Question: I'm on learning angular and I wrote a angular project has file structure:
File structure of angular project

data-table.component.ts:
'''
import { Component, OnInit, PipeTransform, Pipe, Input } from '@angular/core';
@Component({
selector: 'app-data-table',
templateUrl: './data-table.component.html',
styleUrls: ['./data-table.component.scss'],
})
export class DataTableComponent {
@Input() dataTableConfig: any;
@Input() dataContent: any;
}
'''
theme.module.ts:
'''
import { TableComponent } from './Layout/table/table.component';
@NgModule({
declarations: [
TableComponent,
],
imports: [CommonModule, RouterModule],
providers: [],
})
export class ThemeModule {}
'''
app.module.ts:
'''
import { NgModule } from '@angular/core';
import { BrowserModule } from '@angular/platform-browser';
import { AppRoutingModule } from './app-routing.module';
import { AppComponent } from './app.component';
import { HttpClientModule, HttpClient } from '@angular/common/http';
import { RouterModule } from '@angular/router';
import { ThemeModule } from './theme/theme.module';
@NgModule({
declarations: [AppComponent],
imports: [BrowserModule, AppRoutingModule, HttpClientModule, RouterModule, ThemeModule],
providers: [],
bootstrap: [AppComponent],
})
export class AppModule {}
'''
routers.module.ts
'''
import { NgModule } from '@angular/core';
import { CommonModule } from '@angular/common';
import { RoutersRoutingModule } from './routers-routing.module';
@NgModule({
declarations: [],
imports: [CommonModule, RoutersRoutingModule],
})
export class RoutersModule {}
'''
category.module.ts:
'''
import { NgModule } from '@angular/core';
import { CommonModule } from '@angular/common';
import { CategoryRoutingModule } from './category-routing.module';
import { TestCategoryComponent } from './test-category/test-category.component';
@NgModule({
declarations: [TestCategoryComponent],
imports: [CommonModule, CategoryRoutingModule],
})
export class CategoryModule {}
'''
test-category.component.ts:
'''
import { Component } from '@angular/core';
@Component({
selector: 'app-test-category',
templateUrl: './test-category.component.html',
styleUrls: ['./test-category.component.scss']
})
export class TestCategoryComponent {
dataTableConfig = [//...some data];
dataContent = [//...some data];
}
'''
How can I use '<app-data-table [dataTableConfig]='dataTableConfig' [dataContent]='dataContent'>' in 'test-category.component.html' or everywhere I want
When I try it the error is:
> 'app-data-table' is not a known element:
1. If 'app-data-table' is an Angular component, then verify that it is part of this module.
2. If 'app-data-table' is a Web Component then add 'CUSTOM_ELEMENTS_SCHEMA' to the '@NgModule.schemas' of this component to suppress this message.
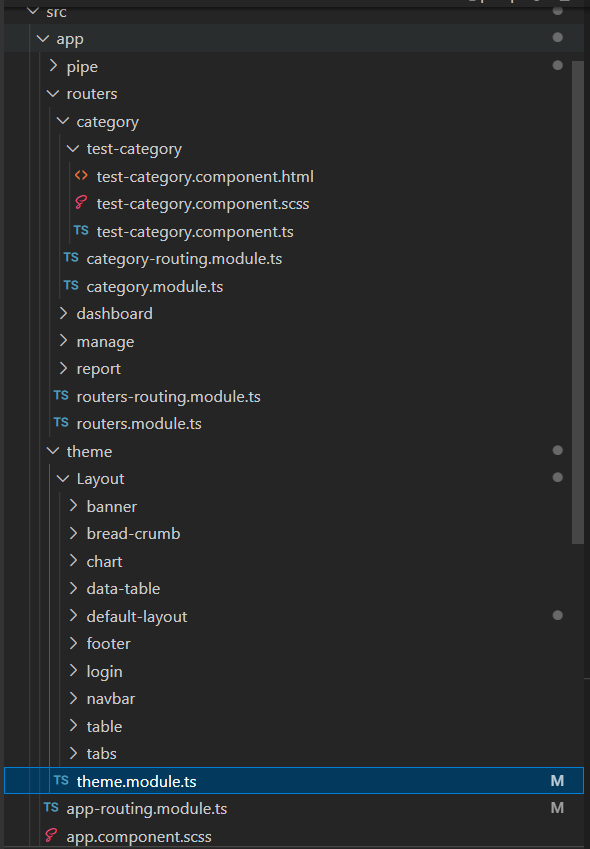
Answer: 'TestCategoryComponent' uses the module it is declared in, 'CategoryModule', to look up other components.
It can either use declared components from the declarations array
OR
Any exported components from modules your 'CategoryModule' imports.
I recommend the SCAM (single component angular module) approach,
'''
@NgModule({
declarations: [DataTableComponent],
exports: [DataTableComponent]
})
export class DataTableModule {}
'''
You then import 'DataTableModule' into 'CategoryModule'. Since the imported module exports 'DataTableComponent' it is available in this context.
From angular 15, you can make components standalone and import them like a module (they keep their own context and import NgModules or other standalone components as they need via the imports array within the Component decorator).
'''
@Component({
standalone: true, // <----------------------
// imports: [NgIf, JsonPipe], // example if 'DataTableComponent' uses ngIf and a json pipe
selector: 'app-data-table',
templateUrl: './data-table.component.html',
styleUrls: ['./data-table.component.scss'],
})
export class DataTableComponent {
@Input() dataTableConfig: any;
@Input() dataContent: any;
}
'''